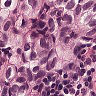
Metastatic tissue present: yes